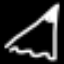
Label: pencil